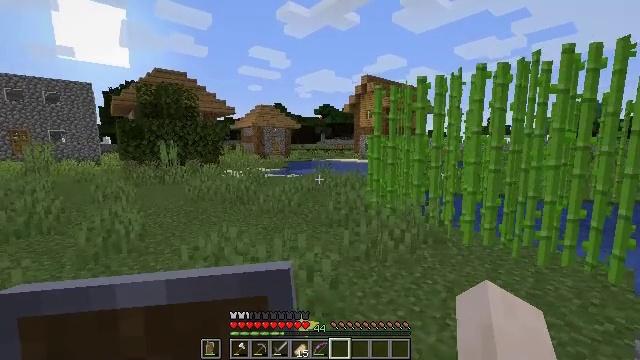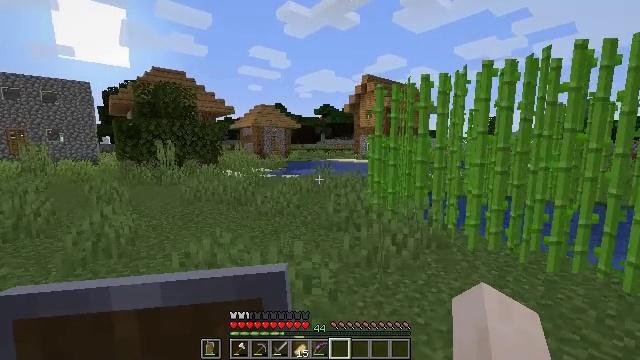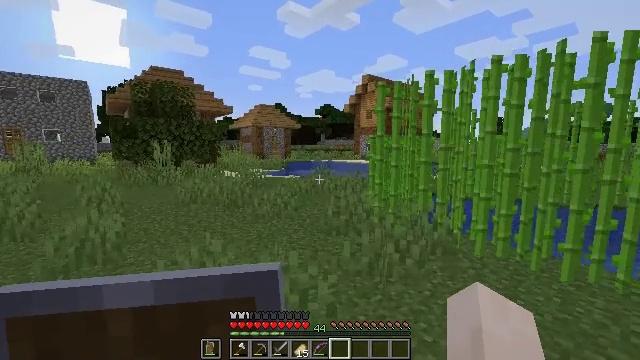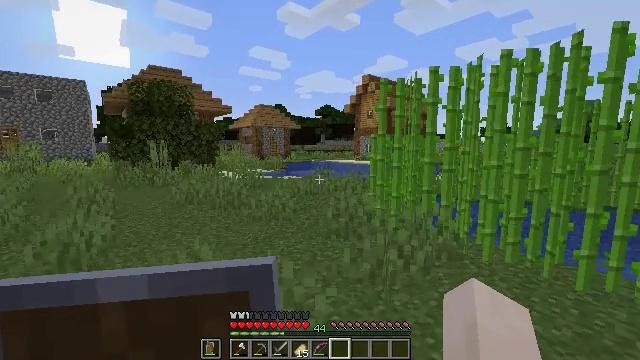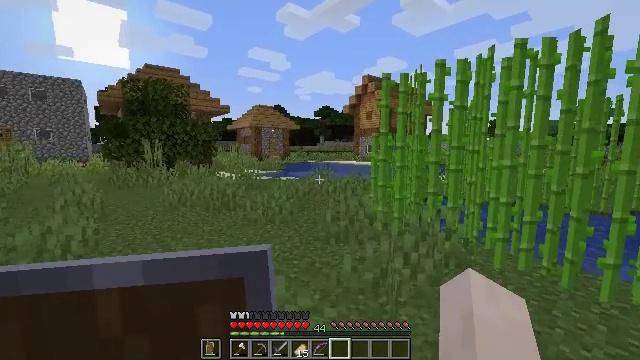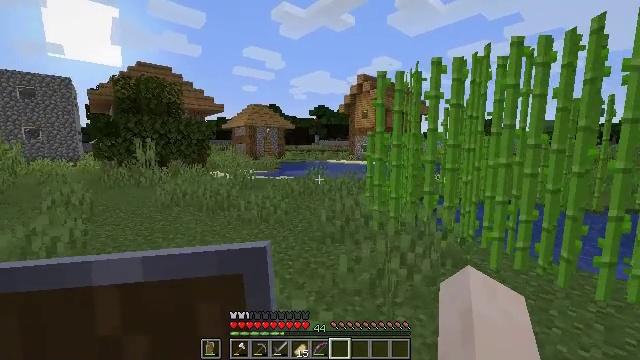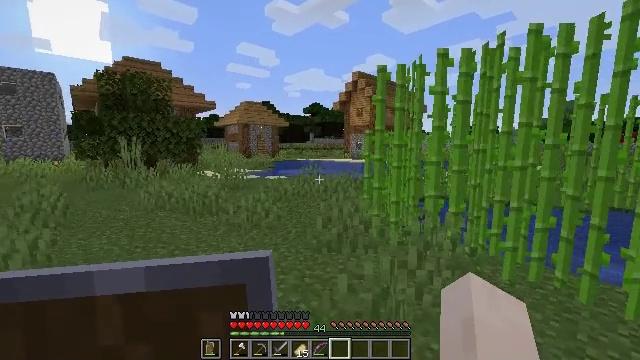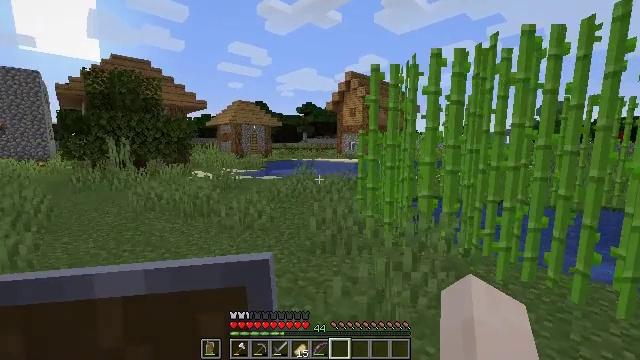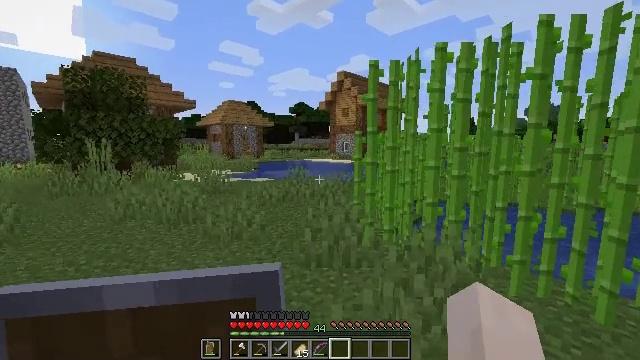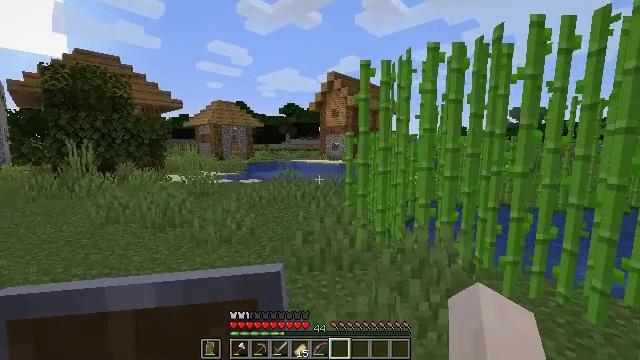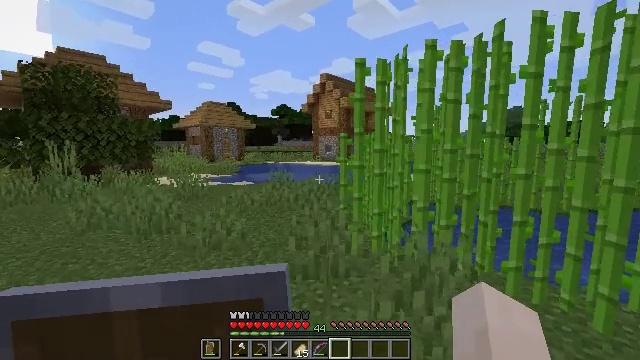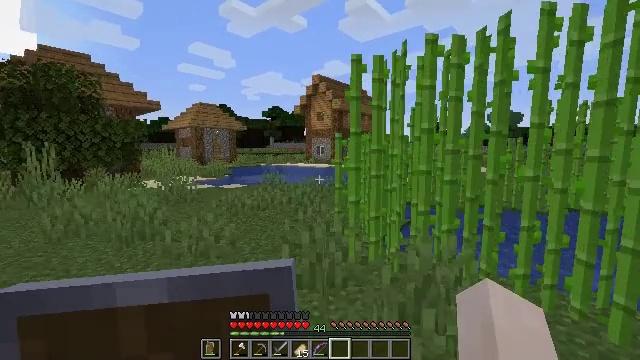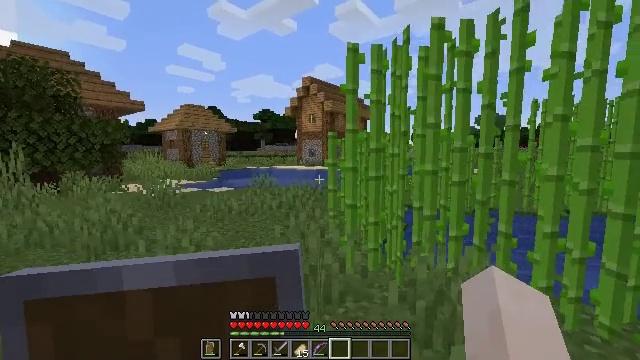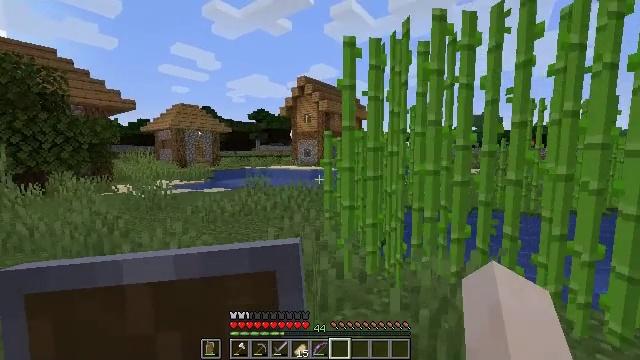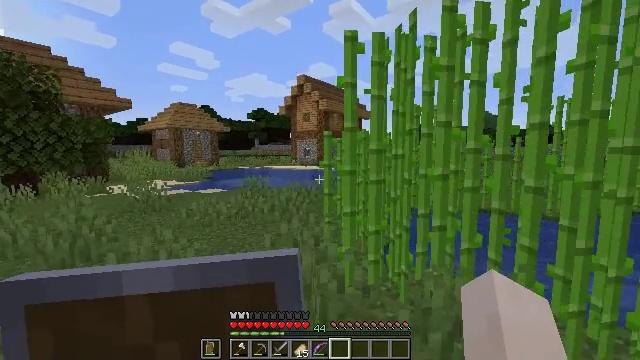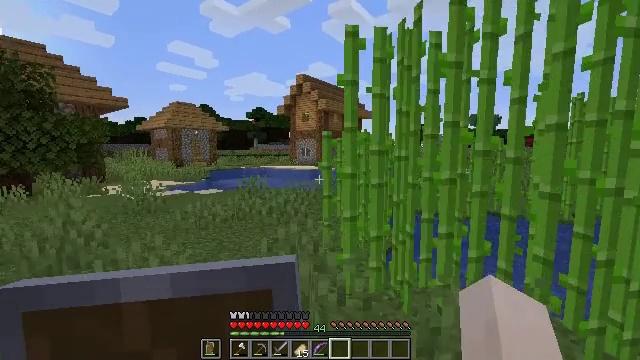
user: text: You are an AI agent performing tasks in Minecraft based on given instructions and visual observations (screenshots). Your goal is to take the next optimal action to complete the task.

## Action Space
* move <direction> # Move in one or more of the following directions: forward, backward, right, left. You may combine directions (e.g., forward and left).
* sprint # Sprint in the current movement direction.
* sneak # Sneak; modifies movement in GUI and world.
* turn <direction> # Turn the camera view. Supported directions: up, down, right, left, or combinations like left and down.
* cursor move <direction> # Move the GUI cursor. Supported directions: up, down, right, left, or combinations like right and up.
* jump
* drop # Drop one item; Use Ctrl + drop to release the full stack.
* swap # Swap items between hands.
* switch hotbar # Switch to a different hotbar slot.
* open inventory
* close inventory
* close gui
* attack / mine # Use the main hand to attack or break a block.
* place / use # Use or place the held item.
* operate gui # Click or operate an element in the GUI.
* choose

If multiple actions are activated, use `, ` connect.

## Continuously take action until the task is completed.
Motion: motion action
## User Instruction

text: Destroy the dangerous spawner.
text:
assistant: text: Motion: move forward
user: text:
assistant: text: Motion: move forward
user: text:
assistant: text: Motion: move forward
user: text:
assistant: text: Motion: move forward
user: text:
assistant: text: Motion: move forward, turn right
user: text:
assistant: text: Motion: move forward, turn right
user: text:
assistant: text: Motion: move forward, turn right
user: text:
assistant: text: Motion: move forward, turn right
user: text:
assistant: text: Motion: move forward, turn right
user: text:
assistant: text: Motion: move forward, turn right
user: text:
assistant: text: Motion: move forward, turn right
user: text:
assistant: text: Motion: move forward, turn right
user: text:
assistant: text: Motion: move forward, turn right
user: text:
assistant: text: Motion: move forward
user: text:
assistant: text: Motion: move forward
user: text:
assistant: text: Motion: move forward
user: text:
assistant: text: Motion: move forward
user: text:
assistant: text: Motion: move forward
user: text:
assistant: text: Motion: move forward, turn right
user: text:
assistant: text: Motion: move forward and move left
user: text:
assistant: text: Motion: move forward and move left, turn right
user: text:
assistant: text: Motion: move forward and move left, turn right
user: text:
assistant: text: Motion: move forward and move left, turn right
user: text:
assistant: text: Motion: move forward and move left, turn right
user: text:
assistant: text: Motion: move forward and move left, turn right
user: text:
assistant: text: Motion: move forward and move left, turn right
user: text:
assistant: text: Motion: move forward and move left, turn right
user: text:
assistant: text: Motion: move forward, turn right
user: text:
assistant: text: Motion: move forward
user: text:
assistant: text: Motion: move forward